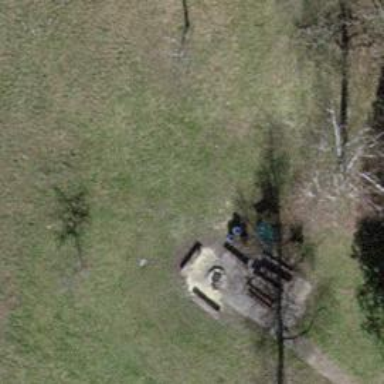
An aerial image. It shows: Bench.